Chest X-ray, PA view. Patient: 40 years old, sex F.
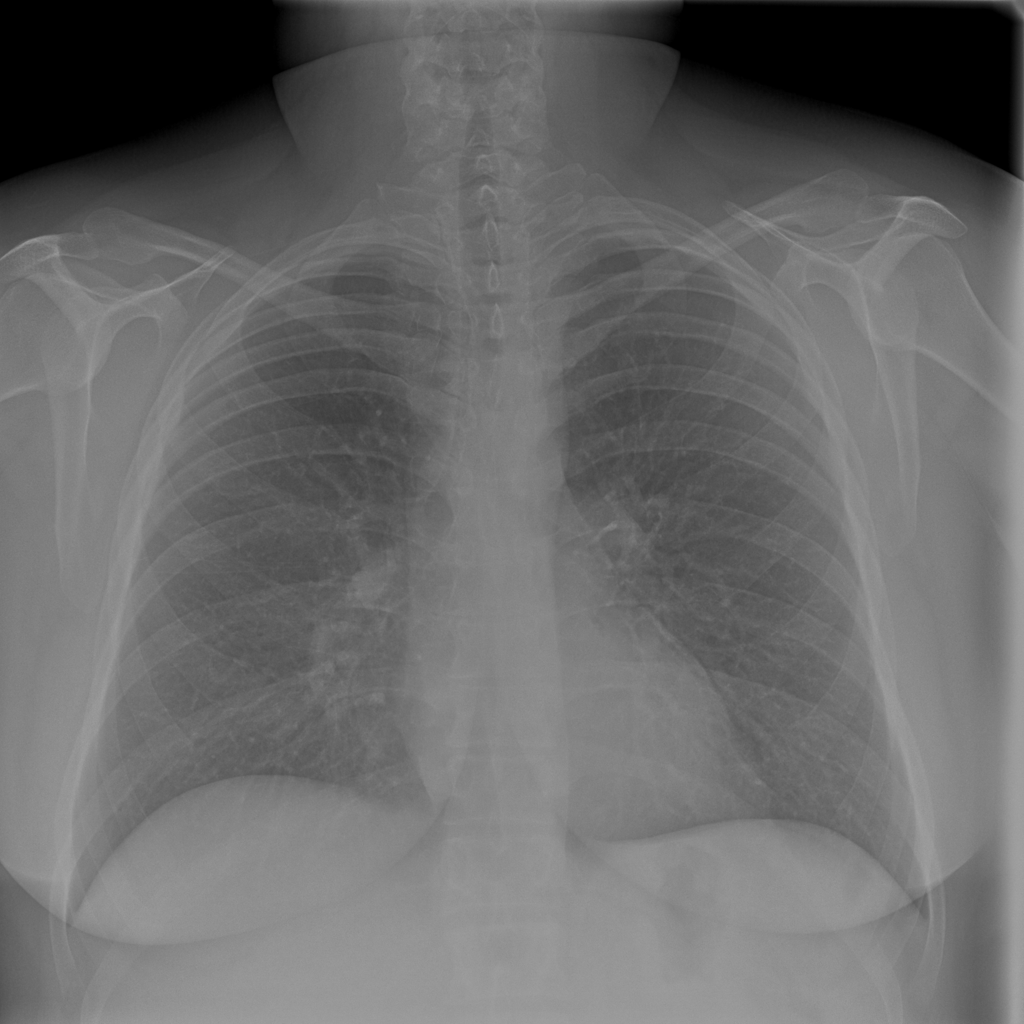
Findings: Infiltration